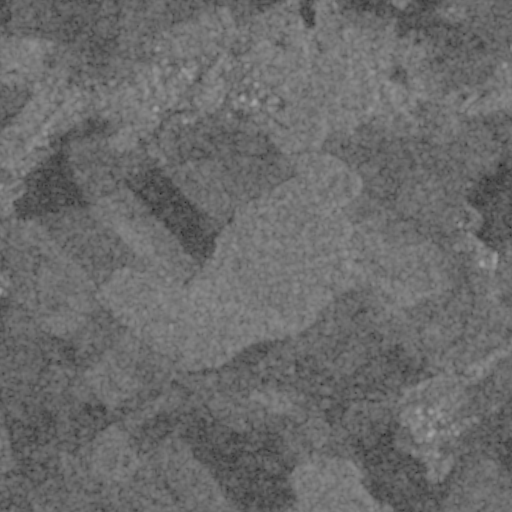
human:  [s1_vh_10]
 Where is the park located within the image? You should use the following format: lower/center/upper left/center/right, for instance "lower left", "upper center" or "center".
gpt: The park is located in the upper left of the image.
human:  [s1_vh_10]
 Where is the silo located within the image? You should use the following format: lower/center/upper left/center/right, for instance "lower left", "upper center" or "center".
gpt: The silo is located in the upper center of the image.
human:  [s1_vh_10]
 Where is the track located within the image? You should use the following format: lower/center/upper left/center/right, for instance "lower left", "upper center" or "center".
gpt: There is no track in the image.

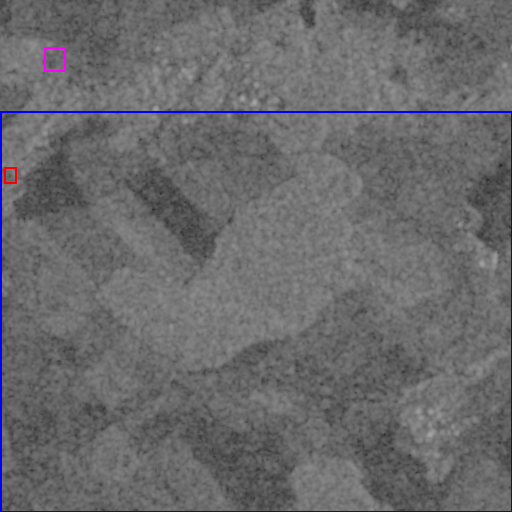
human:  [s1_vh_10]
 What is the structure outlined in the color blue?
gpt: The structure outlined in blue is a crop field.
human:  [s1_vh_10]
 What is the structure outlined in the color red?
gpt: The structure outlined in red is a park.
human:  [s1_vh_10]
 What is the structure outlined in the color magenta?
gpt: The structure outlined in magenta is a wastewater plant.
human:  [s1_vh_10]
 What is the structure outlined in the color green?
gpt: There is no green outline.